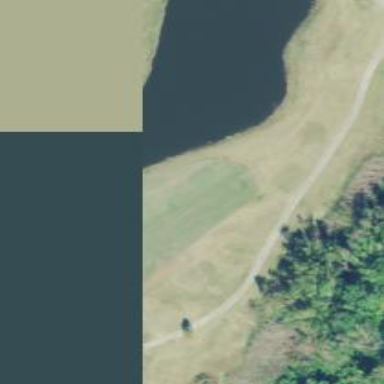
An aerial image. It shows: Grassy area designated as golf fairway.